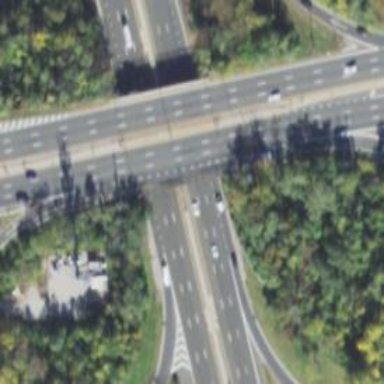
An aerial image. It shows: Trunk highway with bridge.